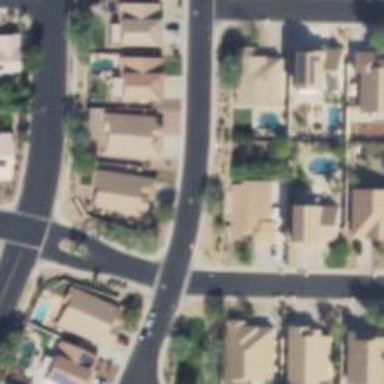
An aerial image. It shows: Smooth asphalt road in residential area.